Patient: sex M, age 58
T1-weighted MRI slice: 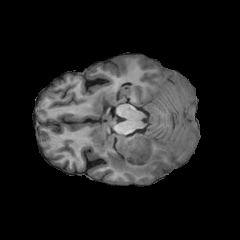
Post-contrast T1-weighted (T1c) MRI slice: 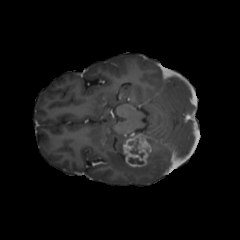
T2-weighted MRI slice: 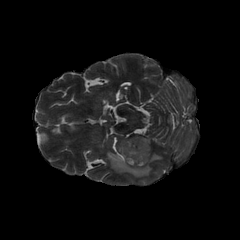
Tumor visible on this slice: yes
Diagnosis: Glioblastoma, IDH-wildtype
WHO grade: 4